Current action and preconditions to check: trajectory_clear

Your task: For each precondition in the list above, predict whether it will hold at this action.

Consider the current scene as observed from the mobile robot's camera, and analyze the predicted future states of all dynamic agents (e.g., people, animals, vehicles, or any moving entities) within the NEXT SECOND.

IMPORTANT: Only answer "very likely" if you are absolutely certain—based on strong, clear evidence—that a dynamic agent will violate the precondition in the predicted future state. Do NOT answer "very likely" for unlikely, ambiguous, or low-probability risks.

Ask yourself for each precondition: Is there a high probability, with clear and convincing evidence, that the predicted future states of any dynamic agent will interfere with the predicted future state of the currently executing action within the NEXT SECOND, causing that precondition to fail?

Assess the risk level based on these predictions. Use "likely" or "very likely" if motions create a clear risk of interference.

Use "neutral" or "improbable" if agents are nearby but their predicted paths are clearly diverging or non-conflicting.

Failure Risk Categories: "very improbable", "improbable", "neutral", "likely", "very likely"

Answer Format: Output ONLY the probability_of_failure value from these categories: "very improbable", "improbable", "neutral", "likely", "very likely"

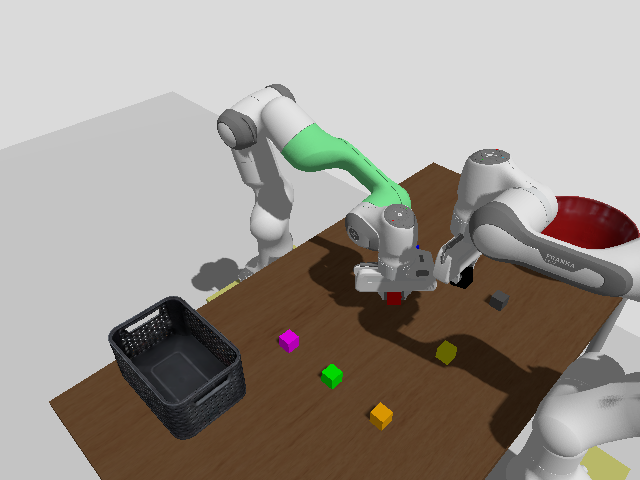

Answer: neutral